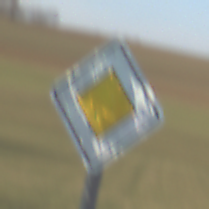
Verkehrszeichen: Vorfahrtsstrasse
Umgebung: Outdoor, Nature
Tageszeit: MorningAfternoon
Wetter: Clear
Licht: Natural
Jahreszeit: Winter
Kontrast: HighContrast